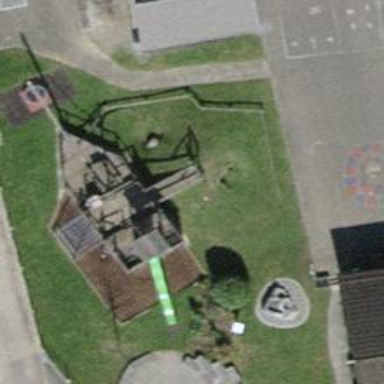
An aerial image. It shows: Playground area for leisure land.